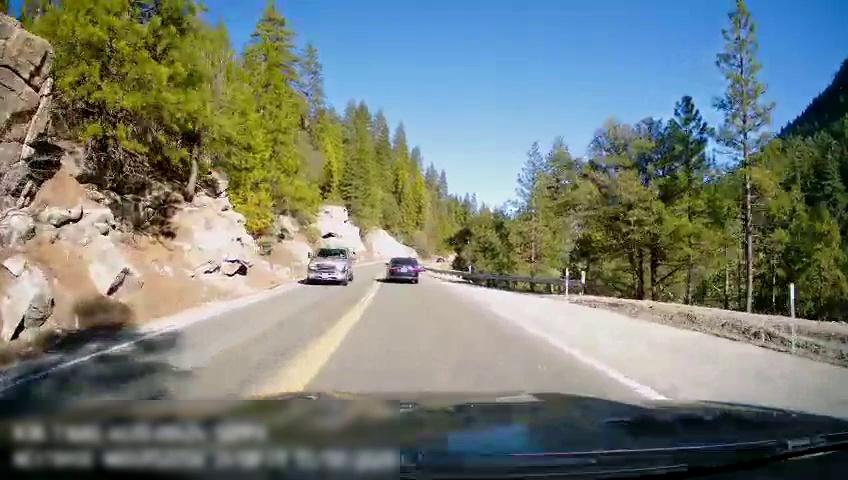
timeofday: Day
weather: Sunny
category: Drivable Space
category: Vehicles | SUV
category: Vehicles | Car
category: Lanes | Opposite Lane
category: Lanes | Current Lane
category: Lanes | Current Lane